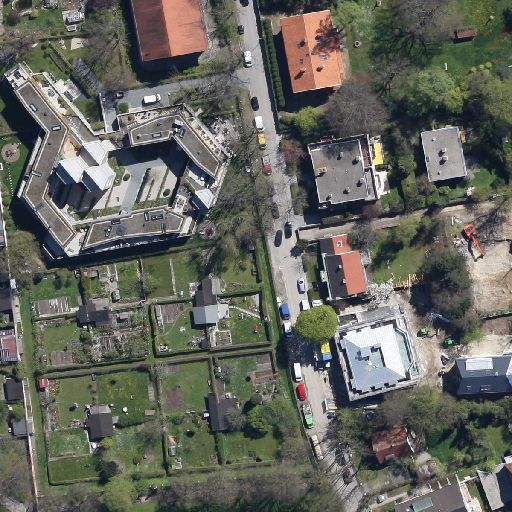
Referring expression: light-duty vehicle driving on the road